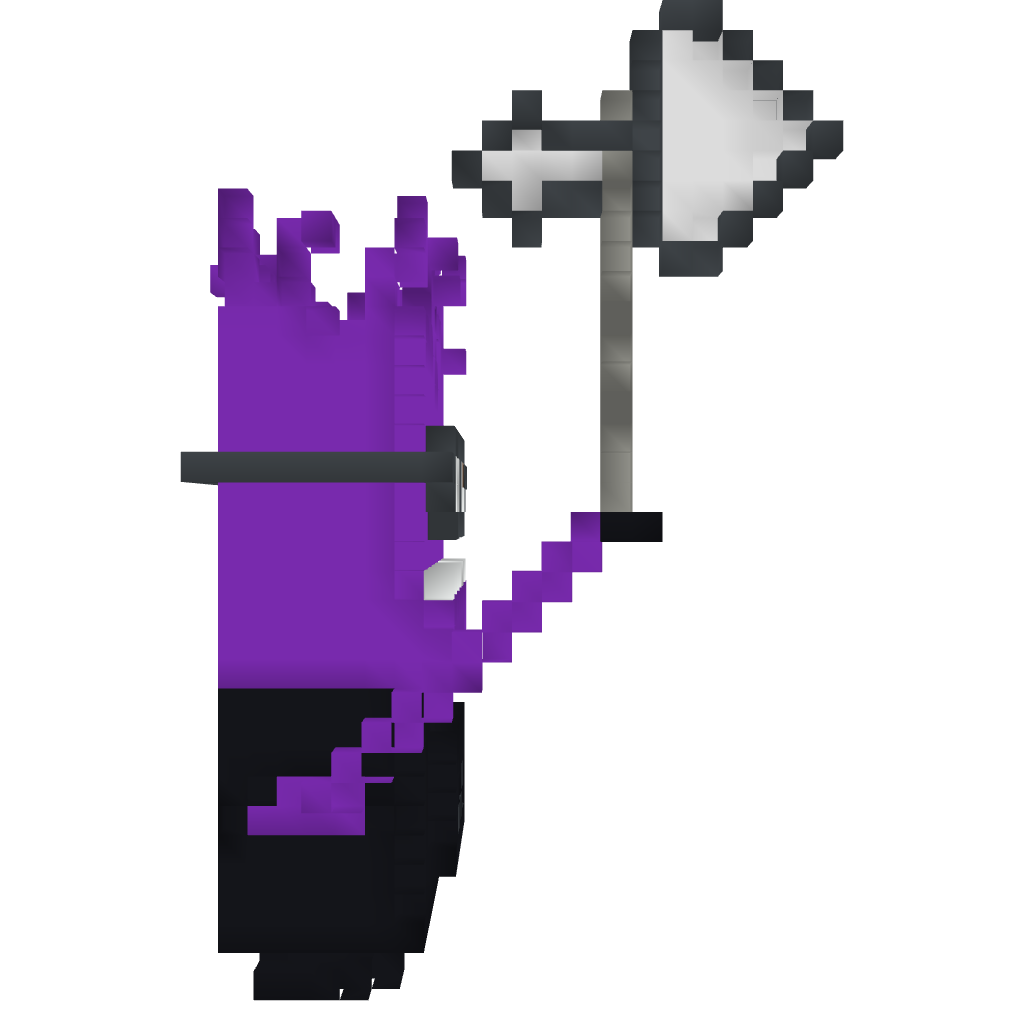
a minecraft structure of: Mutant Minion from Despicable Me 2